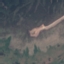
Label: HerbaceousVegetation